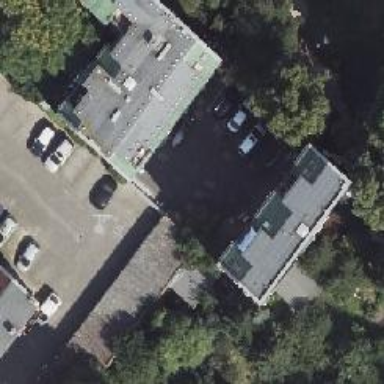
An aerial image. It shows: Group of garages.